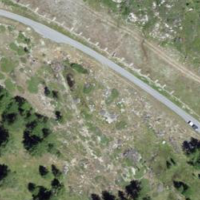
EUNIS habitat code: 31
Species observed at this site:
Rumex alpinus